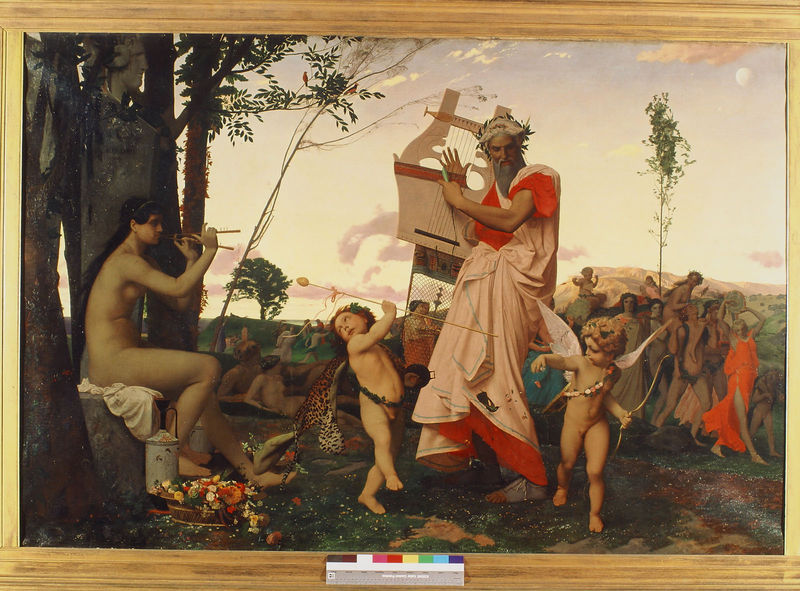
Titel: Anacréon, Bacchus et l’Amour
Künstler: Jean-Léon Gérôme
Institution: Toulouse, Musée des Augustins
Schlagwörter: akt, baum, blau, gemälde, gott, himmel, mann, nackt, bäume, blumen, blüten, rot, tuch, fest, tanz, bart, rahmen, instrument, natur, gewand, instrumente, musik, tanzen, wald, engel, putto, bogen, querformat, spielen, mond, buch, lichtung, kranz, lorbeerkranz, flöte, bacchus, laute, harfe, lyra, putten, grü, leier, baumstumpf, pfeile, dionysos, armor, musikinstrumente, rhmen, zusammenkunft, mänade, bengel, herzengel, 7zusammenkunft, baet